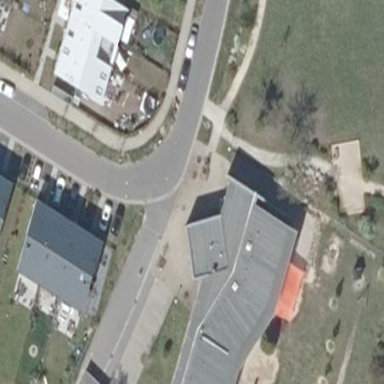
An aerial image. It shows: Kindergarten building.